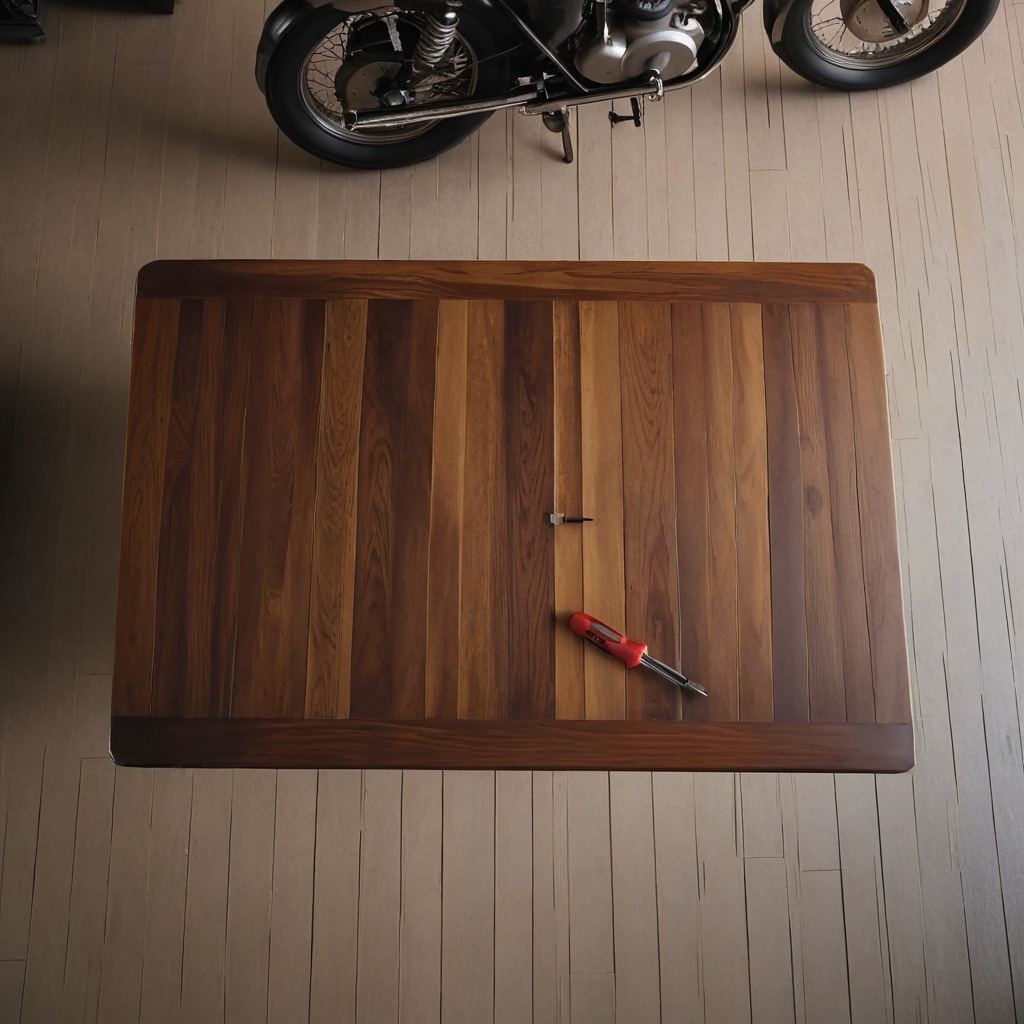
A screwdriver lies on the wooden table in the vintage motorcycle garage.